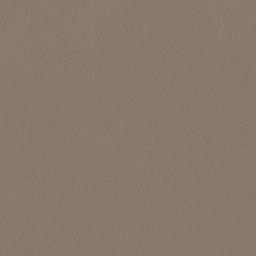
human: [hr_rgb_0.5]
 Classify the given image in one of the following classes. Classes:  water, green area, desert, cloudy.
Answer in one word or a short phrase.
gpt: cloudy